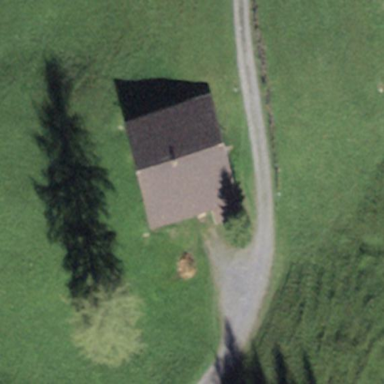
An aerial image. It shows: Cabin is depicted in the image.